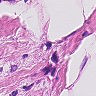
Metastatic tissue present: yes